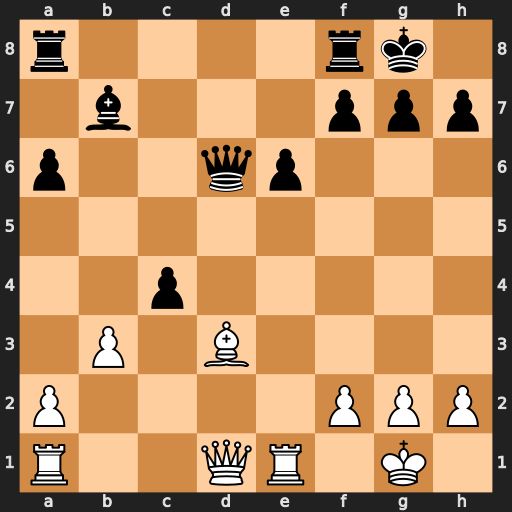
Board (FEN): r4rk1/1b3ppp/p2qp3/8/2p5/1P1B4/P4PPP/R2QR1K1
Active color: w
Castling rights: -
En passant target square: -
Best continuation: Bxh7+ Kxh7 Qxd6